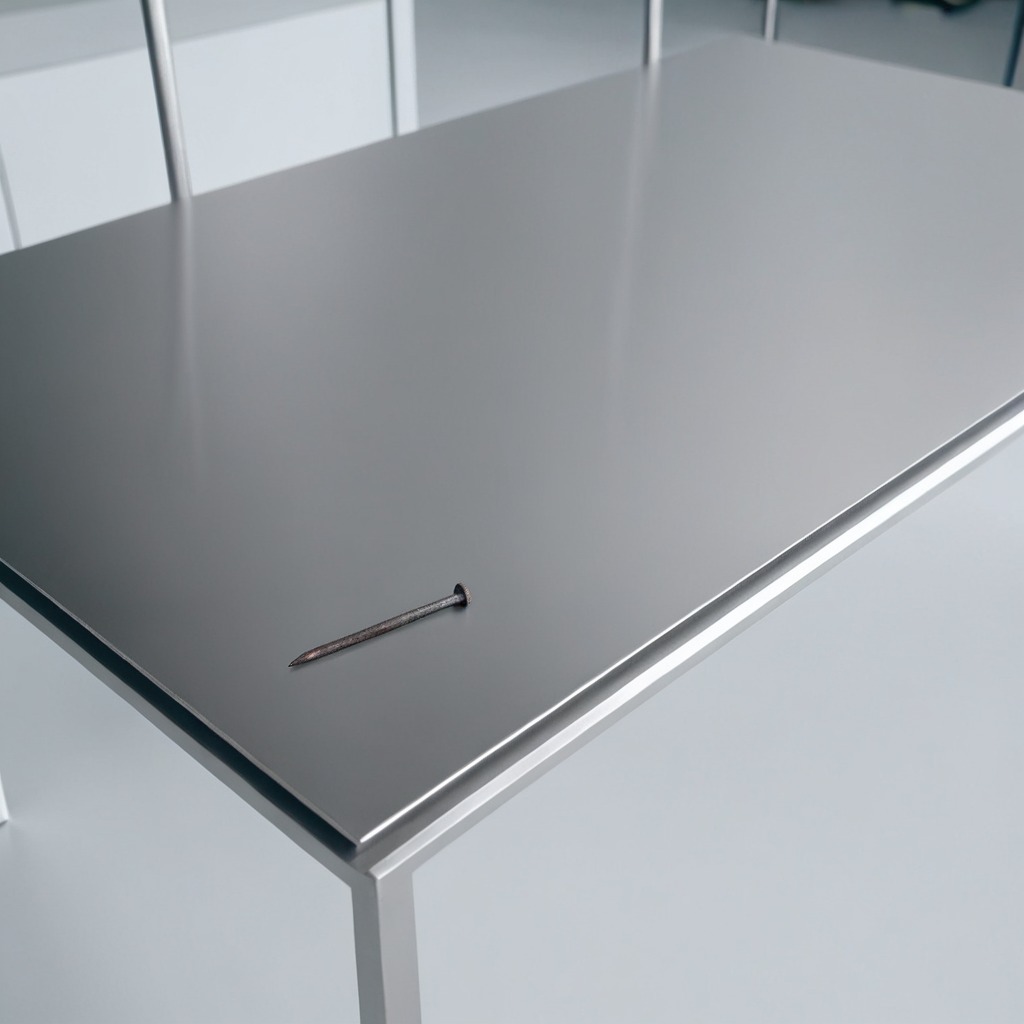
An iron nail is lying on a stainless steel table in a high-end prototyping lab.